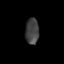
Tissue: skin
Cell type: Epithelial cells
Senescence score: 0.2791
Nuclear area (px): 337
Mean DAPI intensity: 66.442